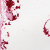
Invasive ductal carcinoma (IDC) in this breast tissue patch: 0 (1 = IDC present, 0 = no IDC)